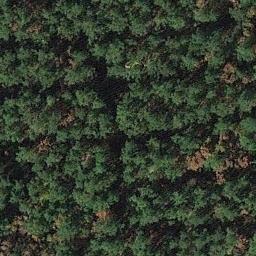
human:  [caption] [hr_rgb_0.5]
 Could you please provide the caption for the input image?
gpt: The forest is consist of yellow and green trees .

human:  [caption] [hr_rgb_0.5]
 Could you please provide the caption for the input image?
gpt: The forest has a lot of well-arranged green trees and some yellow trees mixed with green trees .

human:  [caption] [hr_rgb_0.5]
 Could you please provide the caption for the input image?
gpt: There is a dense forest on the seashore .

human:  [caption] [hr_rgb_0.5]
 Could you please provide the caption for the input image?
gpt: Many neat rows of green trees are in the forest .

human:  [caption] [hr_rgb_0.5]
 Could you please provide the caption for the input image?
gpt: A forest with many rows of green trees .